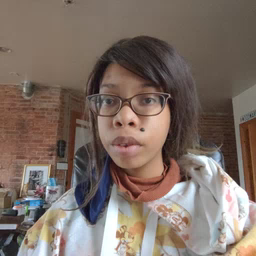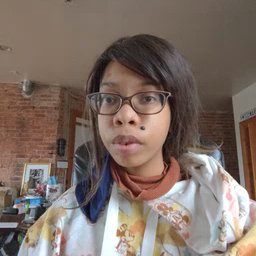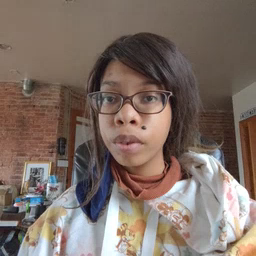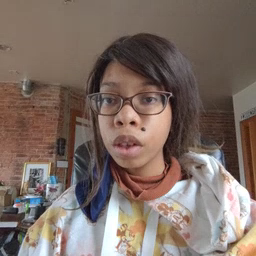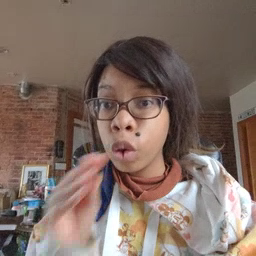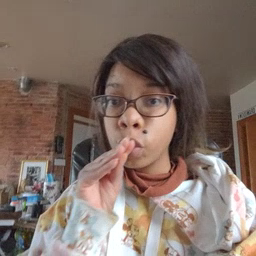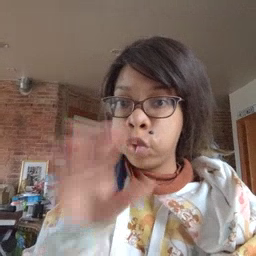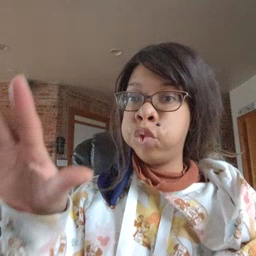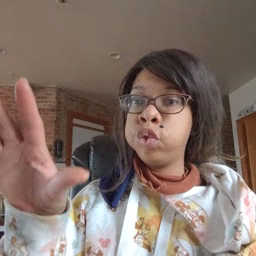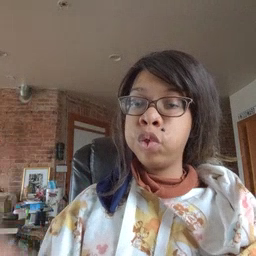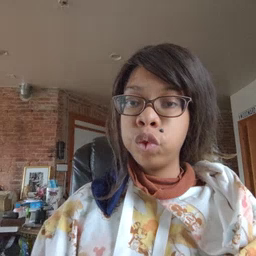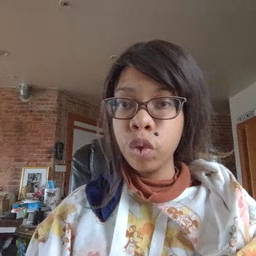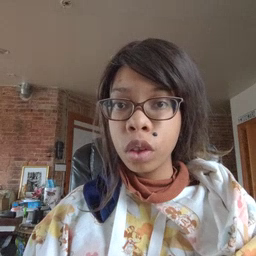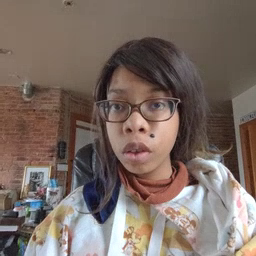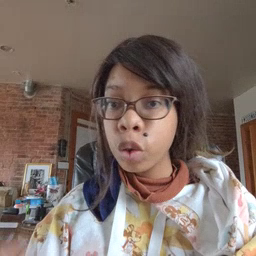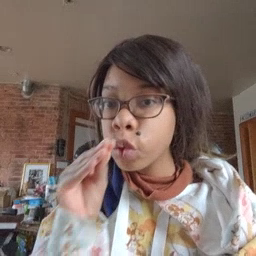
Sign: blow